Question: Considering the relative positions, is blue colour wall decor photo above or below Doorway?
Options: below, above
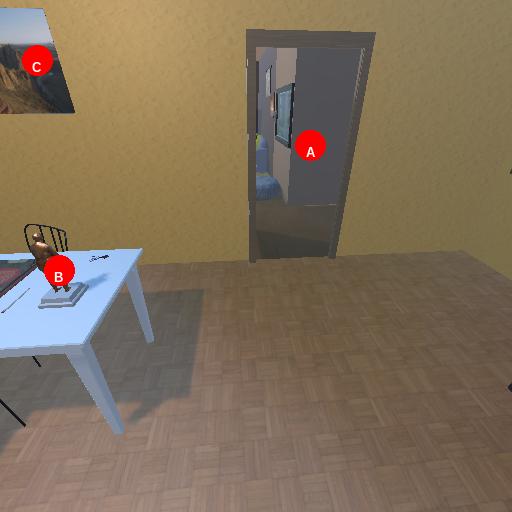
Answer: below